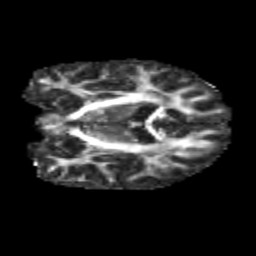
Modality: FA
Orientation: coronal
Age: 11
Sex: male
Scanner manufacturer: siemens
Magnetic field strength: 3 T
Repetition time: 3.8 s
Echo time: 0.07 s